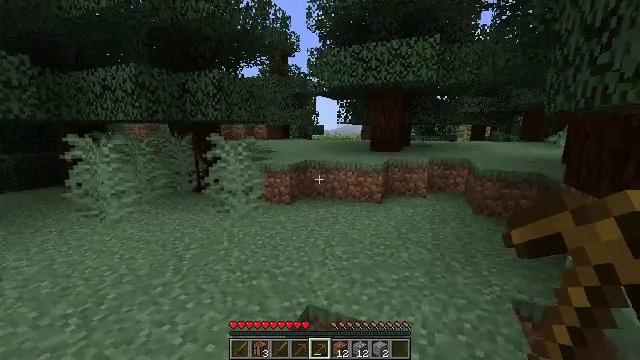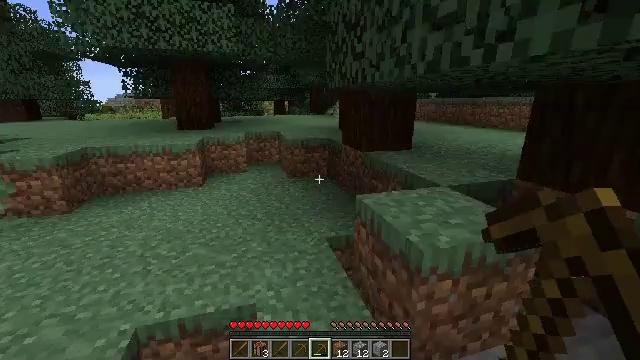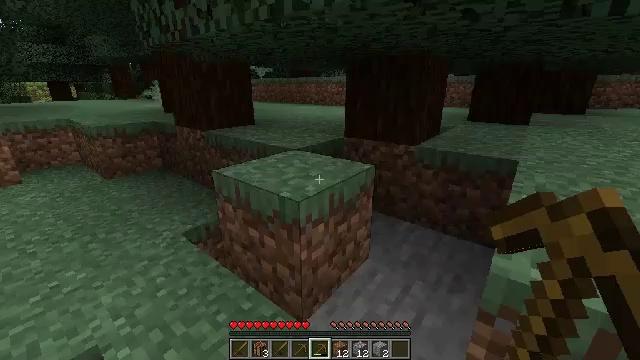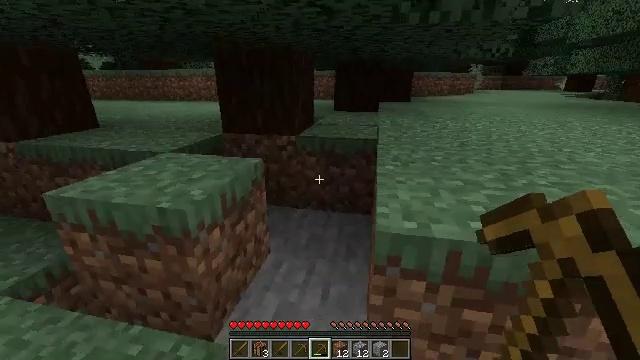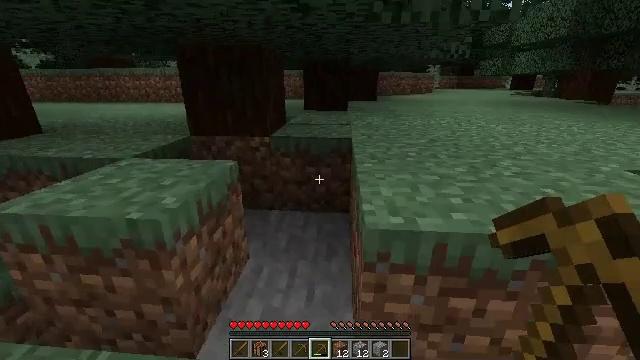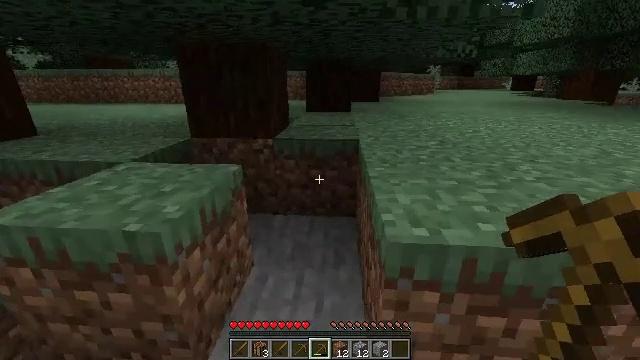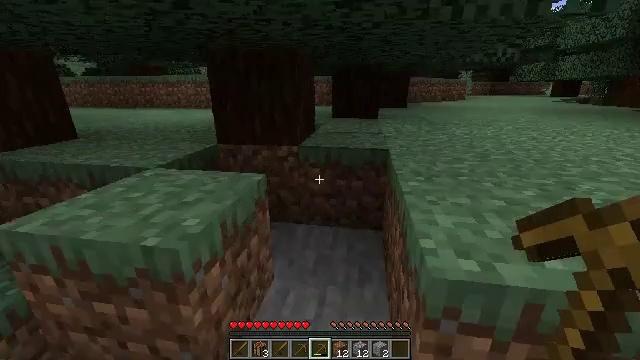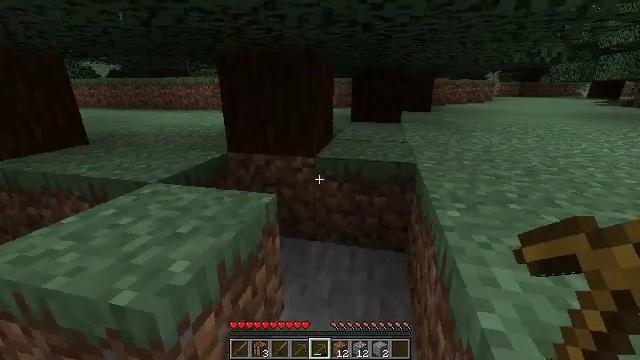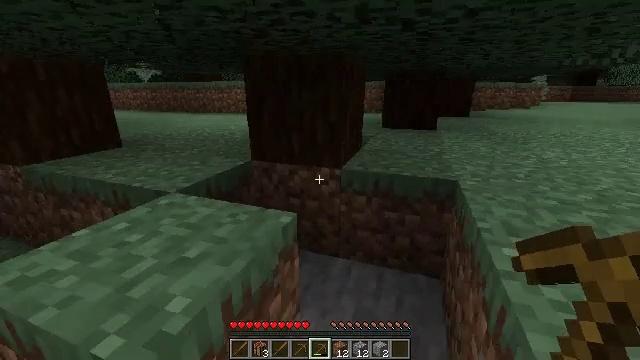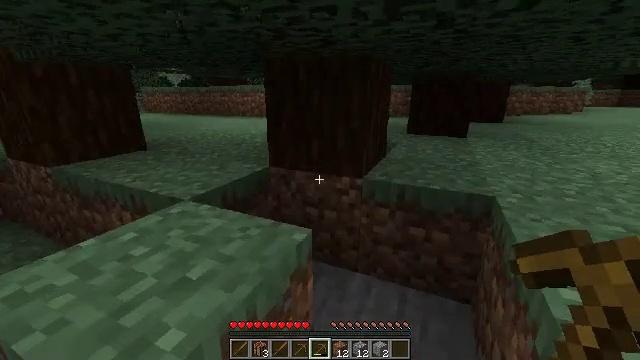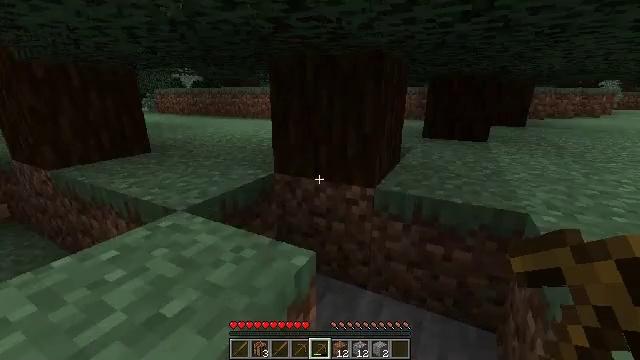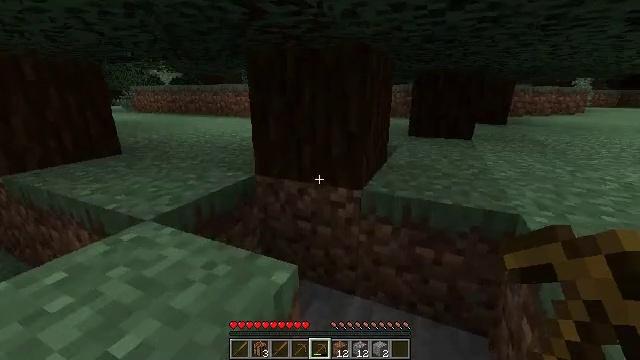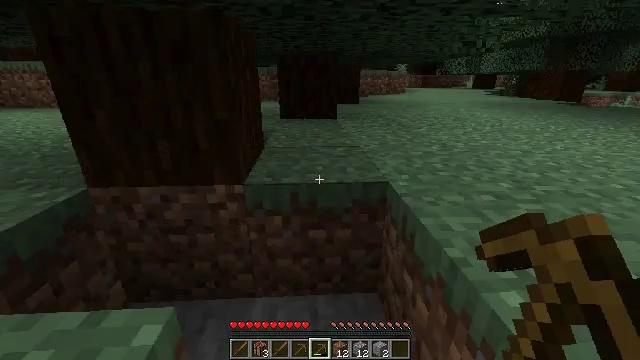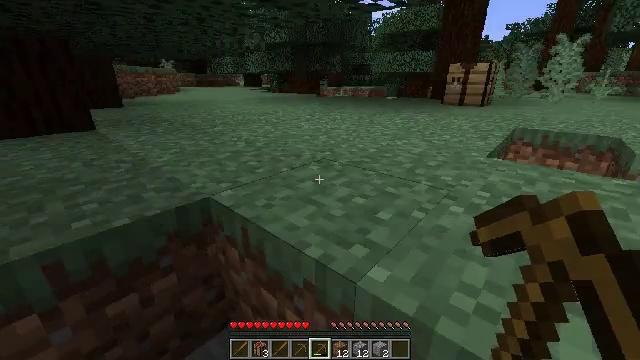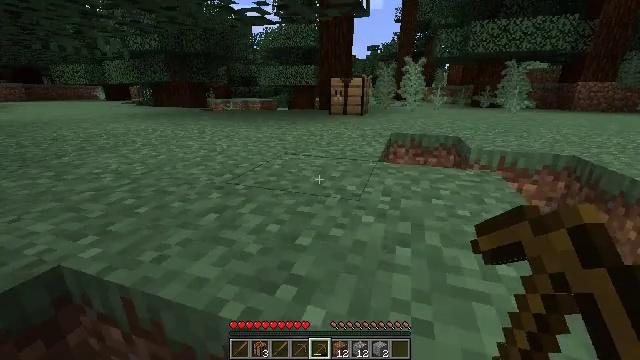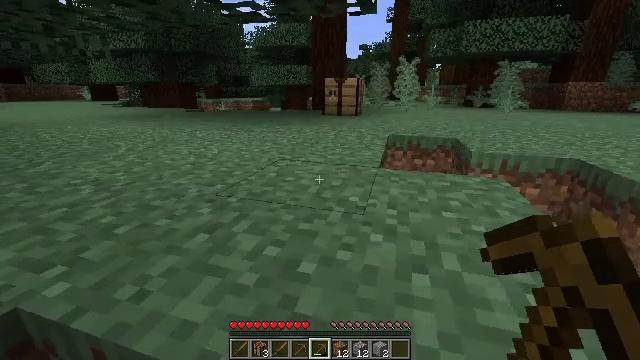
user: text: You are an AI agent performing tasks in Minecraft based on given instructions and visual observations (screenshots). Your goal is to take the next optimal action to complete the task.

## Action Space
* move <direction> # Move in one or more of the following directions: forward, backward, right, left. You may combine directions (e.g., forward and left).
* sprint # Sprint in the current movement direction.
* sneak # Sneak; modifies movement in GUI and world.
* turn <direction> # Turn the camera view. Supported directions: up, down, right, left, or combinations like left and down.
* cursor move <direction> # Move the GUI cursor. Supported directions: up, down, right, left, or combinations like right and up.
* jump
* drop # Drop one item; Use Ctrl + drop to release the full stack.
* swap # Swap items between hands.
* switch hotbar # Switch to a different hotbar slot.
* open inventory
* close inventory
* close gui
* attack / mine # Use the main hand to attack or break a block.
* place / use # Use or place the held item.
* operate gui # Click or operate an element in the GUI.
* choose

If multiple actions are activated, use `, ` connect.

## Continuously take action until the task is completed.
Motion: motion action
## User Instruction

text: Break the spruce leaves to clear the area.
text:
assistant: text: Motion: move forward, turn right and down, jump
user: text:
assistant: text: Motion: move forward, turn right and down
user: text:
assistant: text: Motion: move forward, turn right and down
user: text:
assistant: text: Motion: move forward, turn right
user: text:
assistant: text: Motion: move forward
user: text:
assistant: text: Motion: move forward, turn left and up
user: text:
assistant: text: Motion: move forward, turn left
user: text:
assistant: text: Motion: move forward, turn left
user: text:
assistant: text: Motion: move forward, turn left
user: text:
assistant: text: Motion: move forward, turn left
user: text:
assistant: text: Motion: move forward, turn right
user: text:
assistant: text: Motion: move forward, turn right and down
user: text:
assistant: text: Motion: move forward, turn right
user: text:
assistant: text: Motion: move forward, turn right and up
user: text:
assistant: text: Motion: move forward, turn right
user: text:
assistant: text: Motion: move forward
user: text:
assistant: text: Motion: move forward
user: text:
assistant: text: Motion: move forward
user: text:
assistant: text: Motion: move forward
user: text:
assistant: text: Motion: move forward
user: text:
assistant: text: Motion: move forward, turn right
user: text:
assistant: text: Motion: move forward, turn right
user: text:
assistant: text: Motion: move forward, turn right, jump
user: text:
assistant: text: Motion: move forward, turn right, jump
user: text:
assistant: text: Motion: move forward, jump
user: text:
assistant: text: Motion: move forward, jump
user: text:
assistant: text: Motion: move forward
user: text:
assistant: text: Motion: move forward
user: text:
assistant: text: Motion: move forward
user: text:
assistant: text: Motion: move forward, turn left